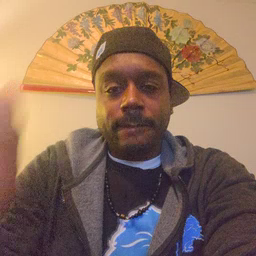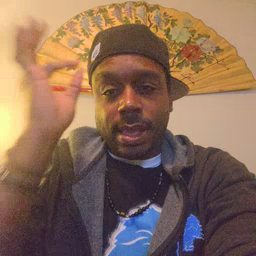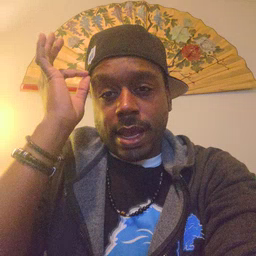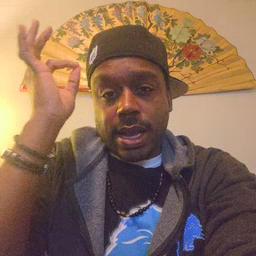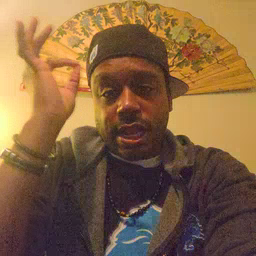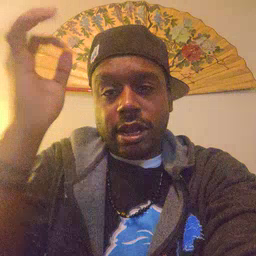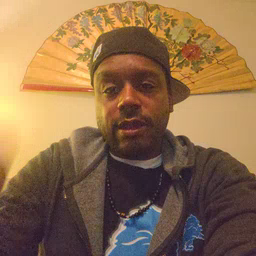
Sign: hair